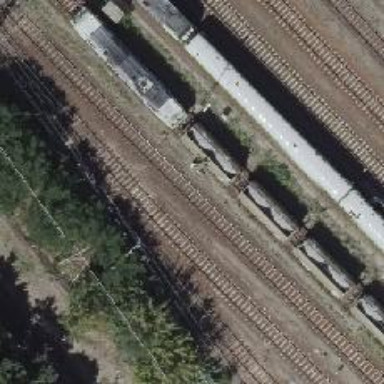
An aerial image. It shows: Railway signal.